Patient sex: M
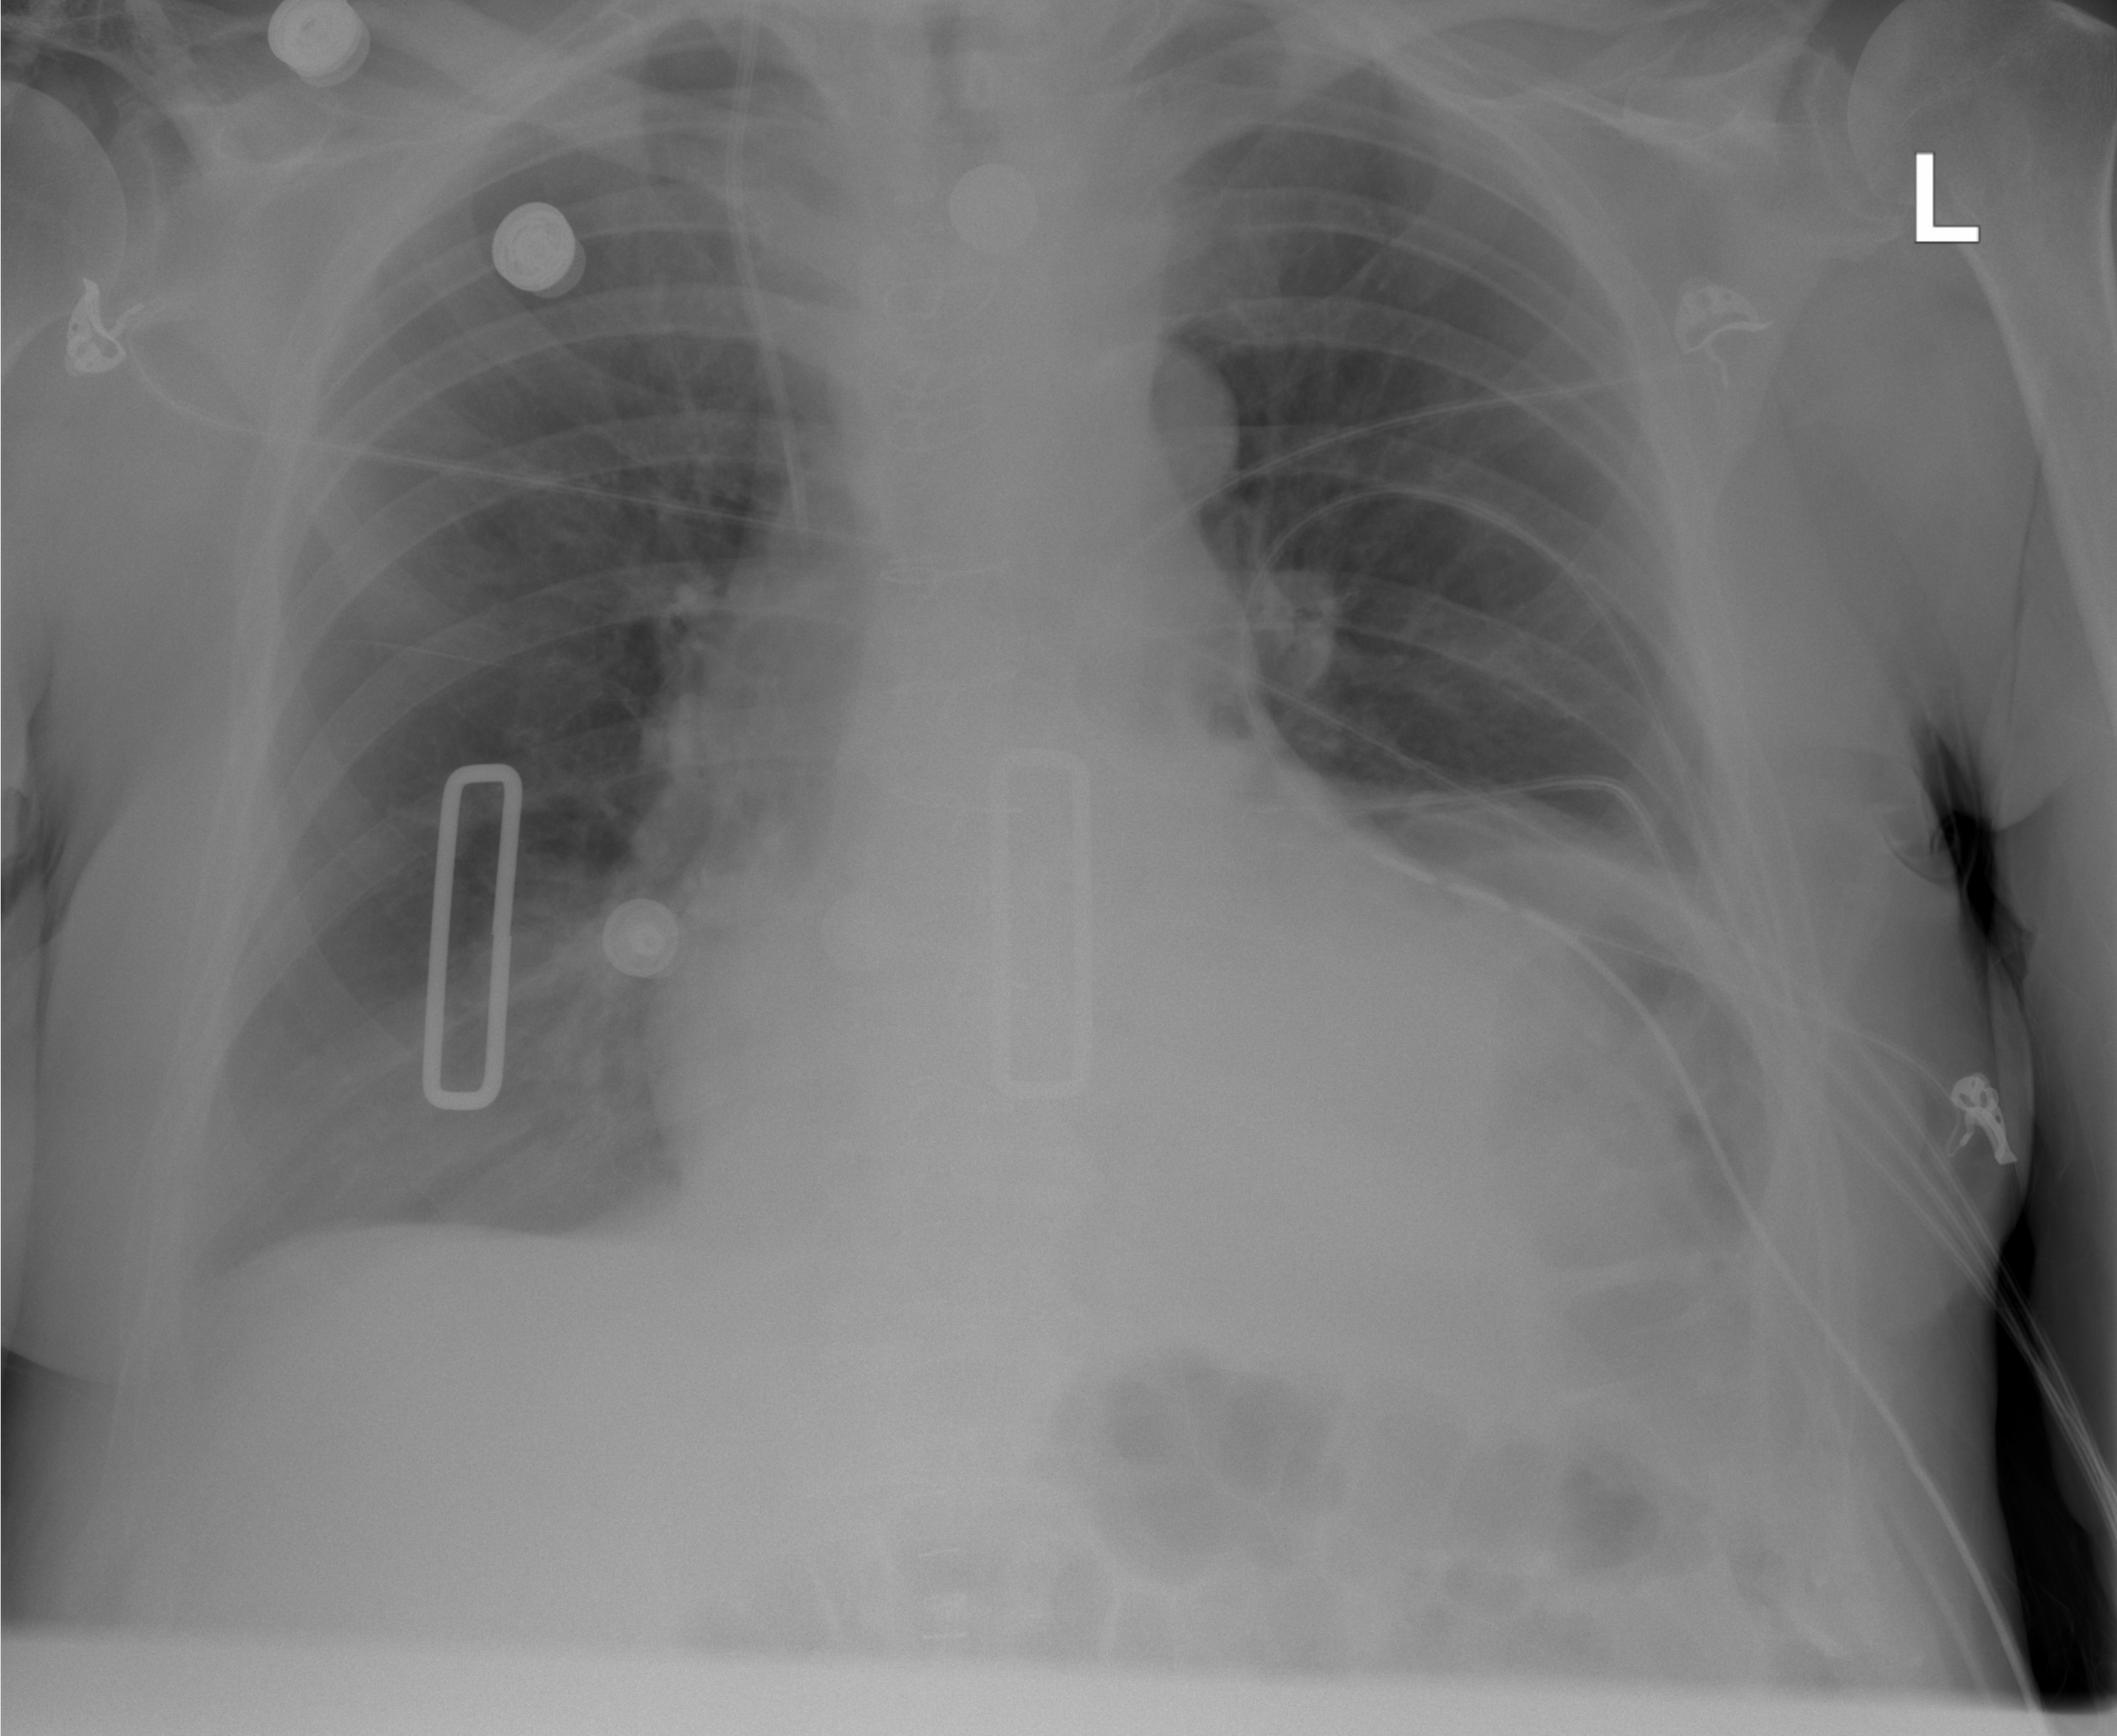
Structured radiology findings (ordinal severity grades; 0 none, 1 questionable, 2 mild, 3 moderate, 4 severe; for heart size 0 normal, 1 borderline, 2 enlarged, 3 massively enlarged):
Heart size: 2
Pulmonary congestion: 0
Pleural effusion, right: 2
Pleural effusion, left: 0
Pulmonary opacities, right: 0
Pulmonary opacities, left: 0
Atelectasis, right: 2
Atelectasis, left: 2